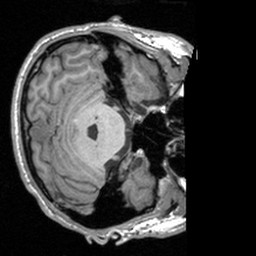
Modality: T1w
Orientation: axial
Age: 22
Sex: male
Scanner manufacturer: siemens
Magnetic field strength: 3 T
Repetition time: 1.9 s
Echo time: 0.00226 s